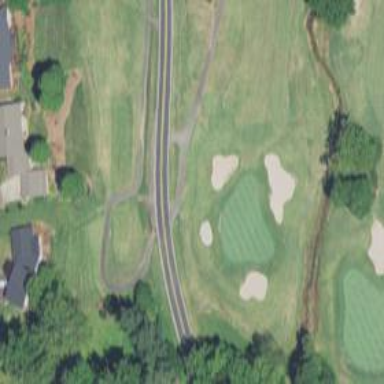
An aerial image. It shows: Path used for both walking and golf.